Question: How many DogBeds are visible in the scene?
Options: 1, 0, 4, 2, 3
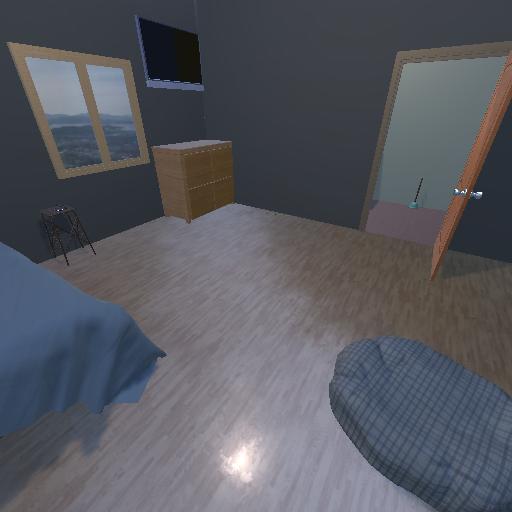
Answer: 1